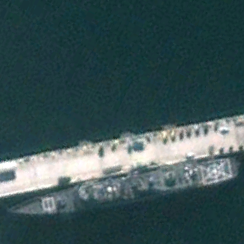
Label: cruiser